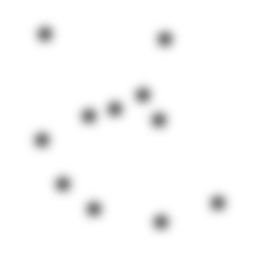
Squares: 0
Triangles: 0
Stars: 11
Total shapes: 11